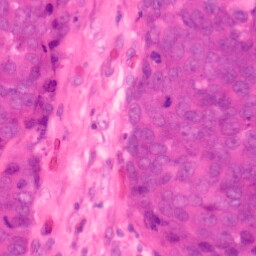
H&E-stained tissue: Colon